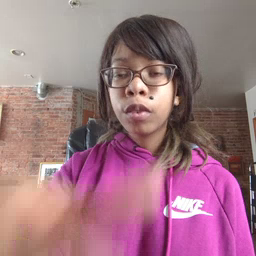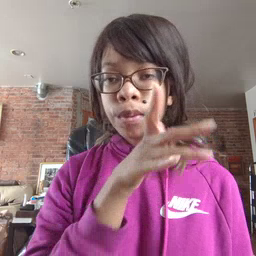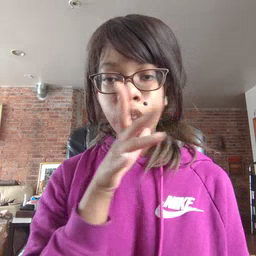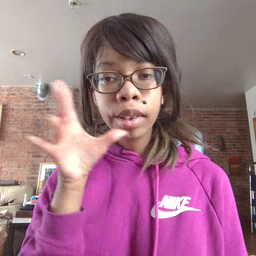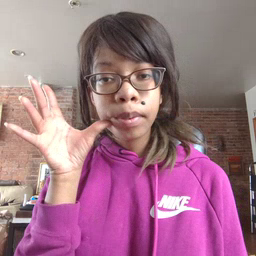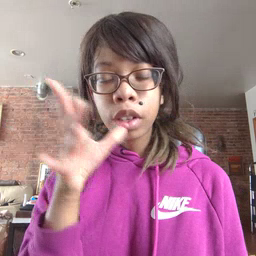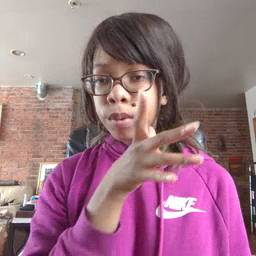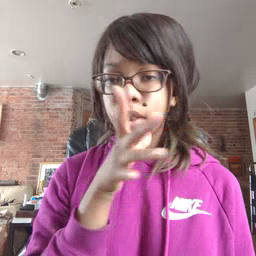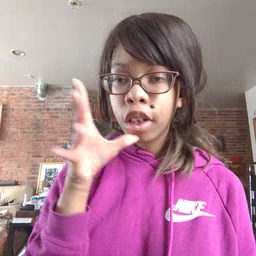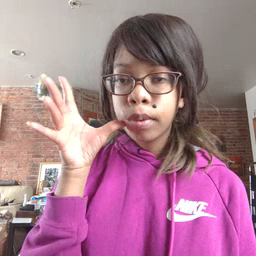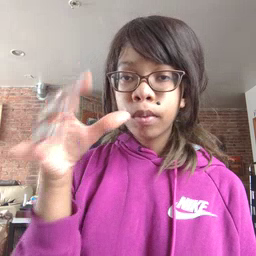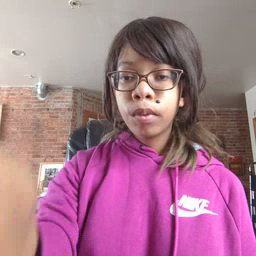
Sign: farm